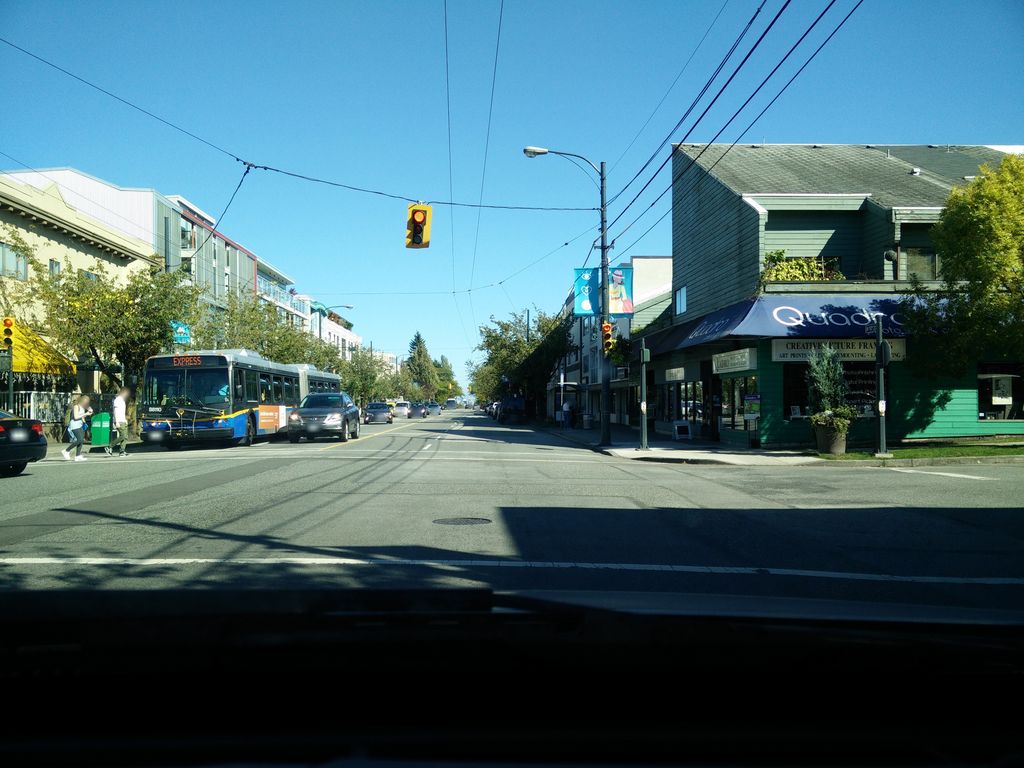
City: vancouver